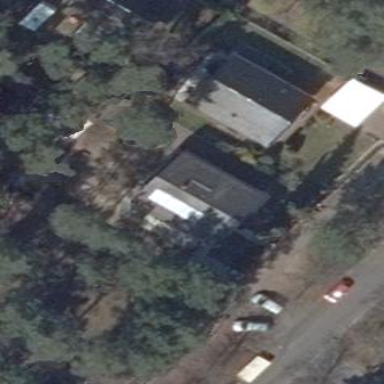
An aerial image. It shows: Detached building with gabled roof.